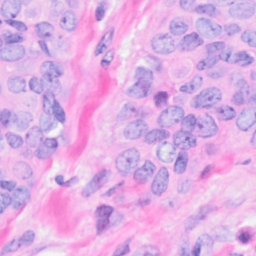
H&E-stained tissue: Breast